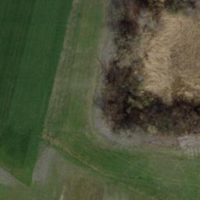
EUNIS habitat code: 25
Species observed at this site:
Angelica sylvestris